Question: I would like to be able to setup my GitHub repo to integrate with my Netbeans project. I'm a super noob at versioning in general, so this may be a pretty easy question. Any help would be appreciated!
: What do I insert as my Repository URL?
Here are the options I'm given when I try to push to remote:

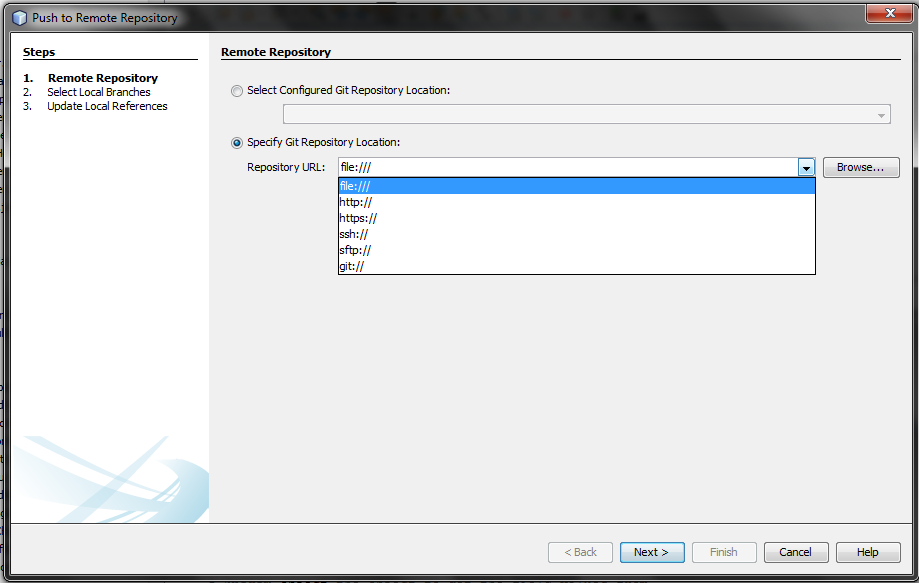
Answer: You first need to initialize a git repository in your existing project then you can push using the ssh protocol and git@github.com:Username/repositoryname.git it should ask you for your private key file select it from .ssh in your user folder